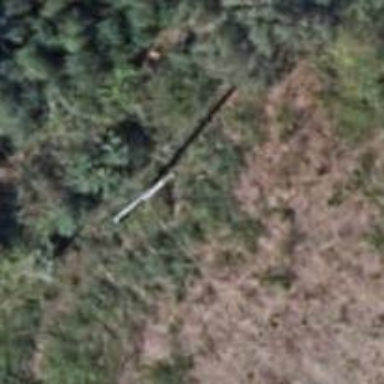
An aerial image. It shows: Power pole.